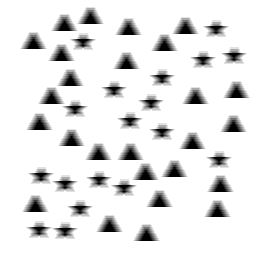
Squares: 0
Triangles: 26
Stars: 18
Total shapes: 44